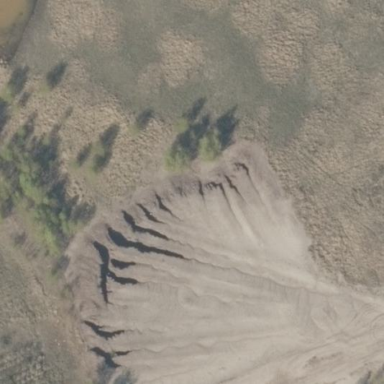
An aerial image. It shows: Natural area covered with sand.